Interaction volume radius: 10 \u00c5
Interaction volume height: 45 \u00c5
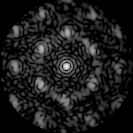
Disorder parameter: 0.4812